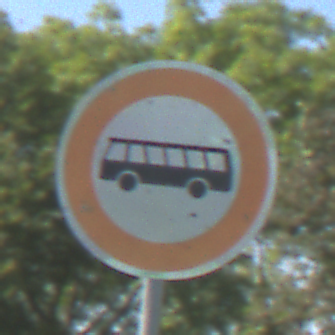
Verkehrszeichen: VerbotKraftomnibusse
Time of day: Midday
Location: Outdoor (Nature)
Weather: Clear
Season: NotSpecified
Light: Natural